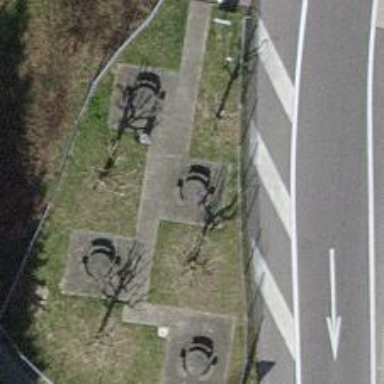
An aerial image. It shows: Picnic table located in leisure land area.